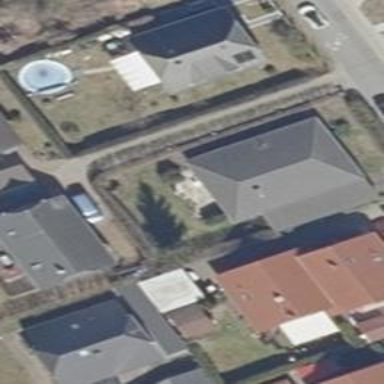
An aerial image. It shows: Detached building with pyramidal roof shape.